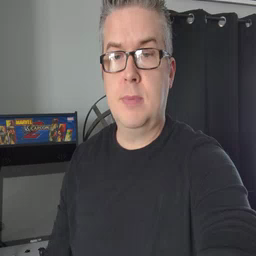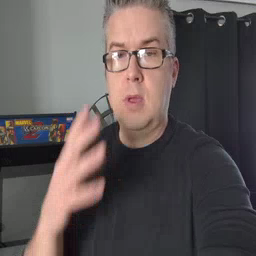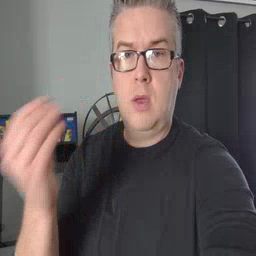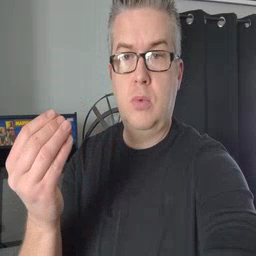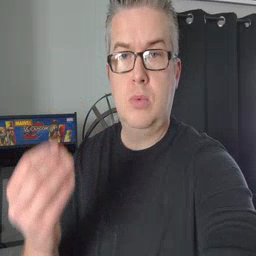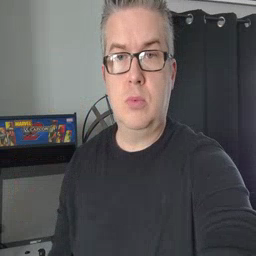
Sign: go